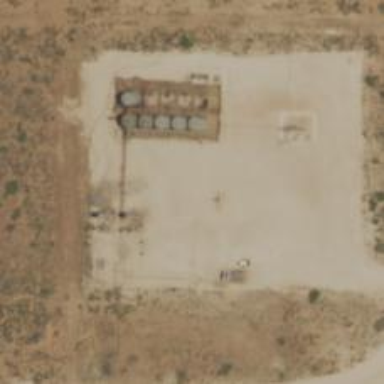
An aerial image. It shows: Petroleum well.